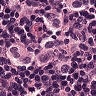
Metastatic tissue present: yes